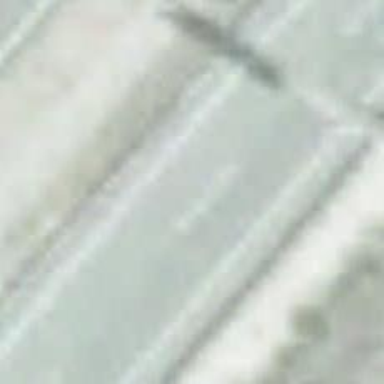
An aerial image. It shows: View of motorway.